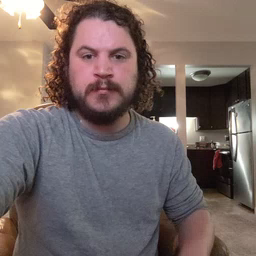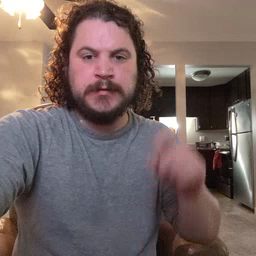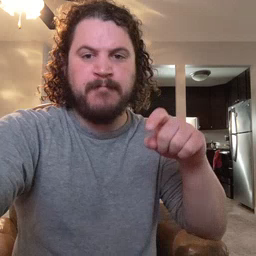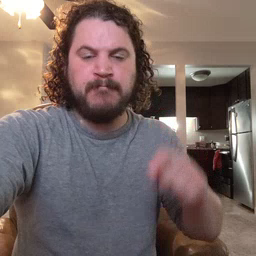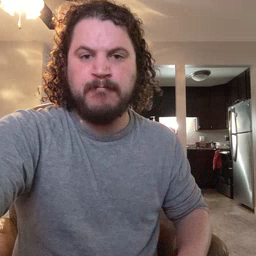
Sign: time